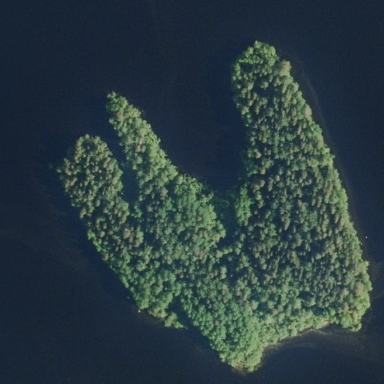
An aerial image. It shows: Island with forest area designated as nature reserve.